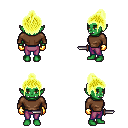
a pixel art fantasy rpg character, female body template, orc, green skin, brown long-sleeve shirt, magenta pants, gold short topknot hairstyle, gold gloves, dagger, four views (front, back, left, right), 2x2 character sprite sheet, small pixel art, hard edges, no anti-aliasing